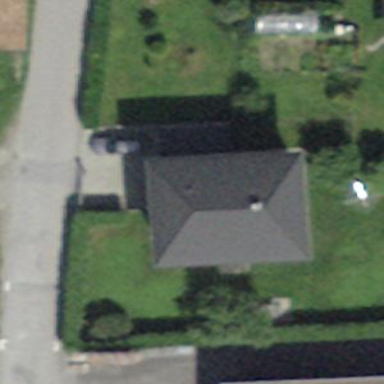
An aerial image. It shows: Detached building.